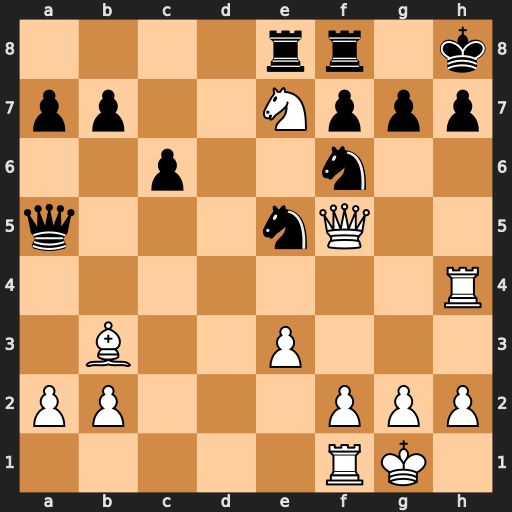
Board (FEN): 4rr1k/pp2Nppp/2p2n2/q3nQ2/7R/1B2P3/PP3PPP/5RK1
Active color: w
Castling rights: -
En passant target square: -
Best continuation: Bc2 Rxe7 Rxh7+ Kg8 Rxg7+ Kxg7 Qg5+ Ng6 Qxa5